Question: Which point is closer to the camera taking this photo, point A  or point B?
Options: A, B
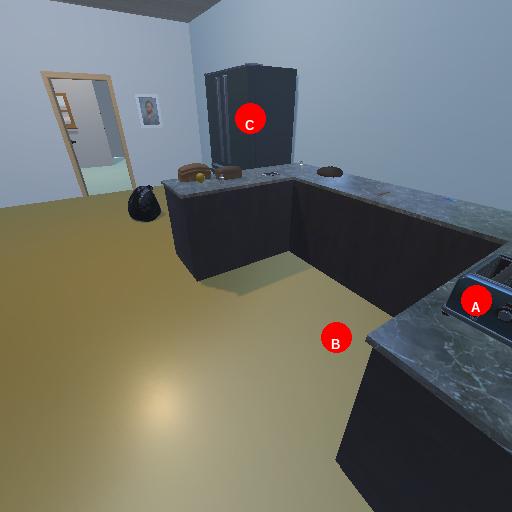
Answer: A